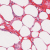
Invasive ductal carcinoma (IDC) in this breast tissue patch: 0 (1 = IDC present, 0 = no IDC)